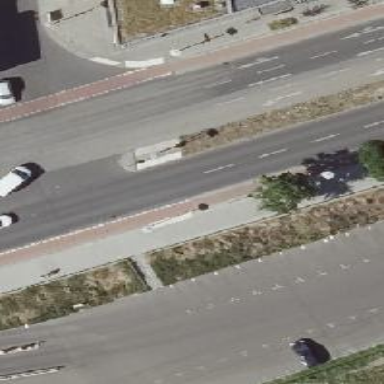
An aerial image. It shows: Traffic island located on footway.